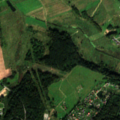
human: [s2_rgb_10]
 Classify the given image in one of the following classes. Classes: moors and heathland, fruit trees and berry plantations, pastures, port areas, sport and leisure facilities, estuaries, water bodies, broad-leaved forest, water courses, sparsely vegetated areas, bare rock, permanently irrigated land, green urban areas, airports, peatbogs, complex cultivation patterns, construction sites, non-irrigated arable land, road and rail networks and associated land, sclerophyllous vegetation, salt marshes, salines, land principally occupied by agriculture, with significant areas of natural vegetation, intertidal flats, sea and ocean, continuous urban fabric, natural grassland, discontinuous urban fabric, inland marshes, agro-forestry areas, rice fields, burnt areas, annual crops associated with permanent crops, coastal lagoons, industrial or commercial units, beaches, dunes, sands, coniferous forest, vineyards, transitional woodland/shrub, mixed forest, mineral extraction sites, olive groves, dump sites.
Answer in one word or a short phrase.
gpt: road and rail networks and associated land, pastures, complex cultivation patterns, land principally occupied by agriculture, with significant areas of natural vegetation, coniferous forest, mixed forest, transitional woodland/shrub